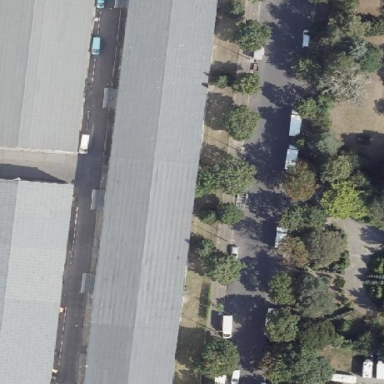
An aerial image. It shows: Industrial building.